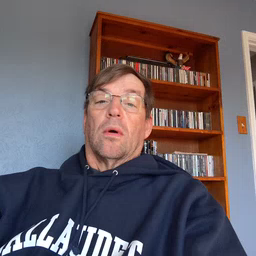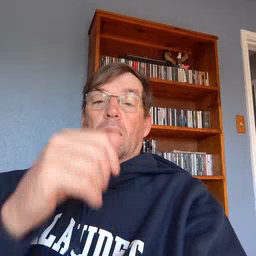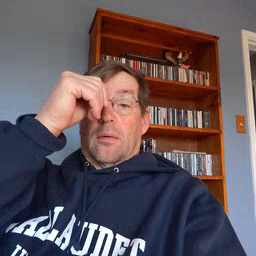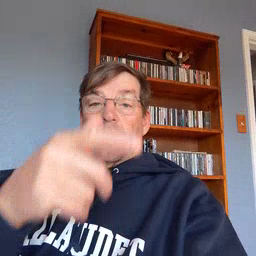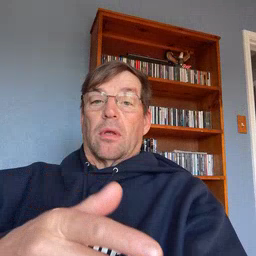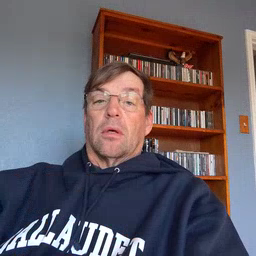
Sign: brother